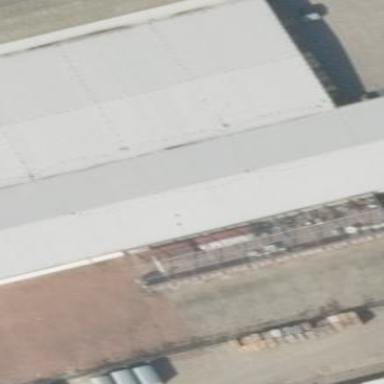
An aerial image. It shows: Gabled building with metal roof oriented along its structure. The roof is colored white.